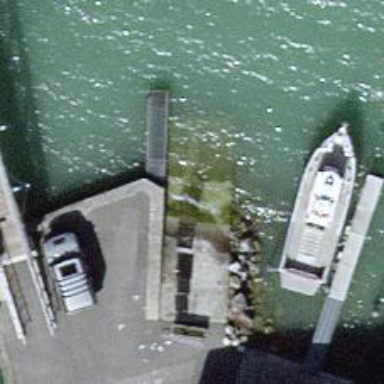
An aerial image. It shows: Slipway on leisure land.